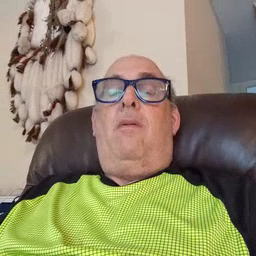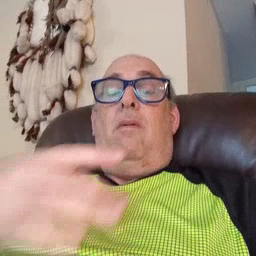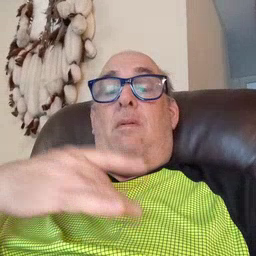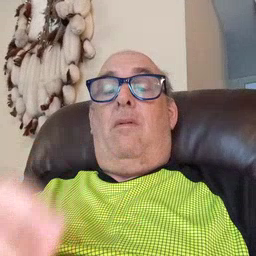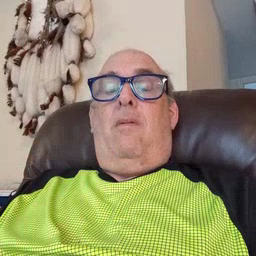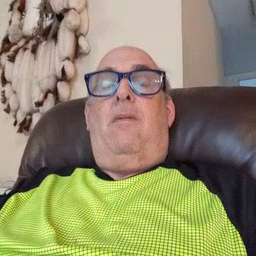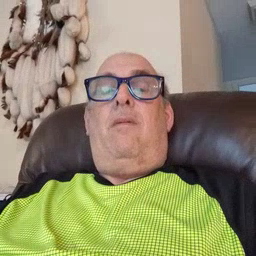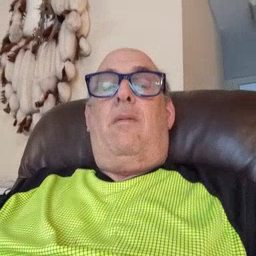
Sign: like